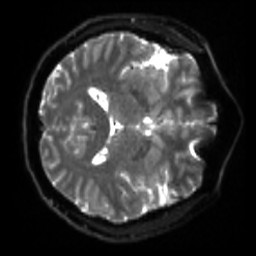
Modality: sbref
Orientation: axial
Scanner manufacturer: siemens
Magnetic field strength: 3 T
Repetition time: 4 s
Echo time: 0.0594 s